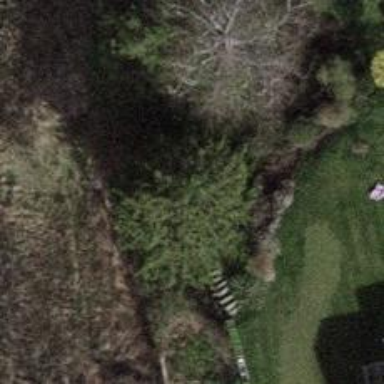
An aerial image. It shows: Evergreen needle-leaved tree.